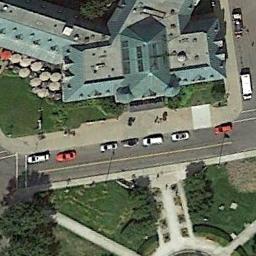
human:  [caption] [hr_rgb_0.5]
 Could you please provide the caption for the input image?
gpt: A church with a cyan roof, Surrounded by trees and a road, Many cars on the road .

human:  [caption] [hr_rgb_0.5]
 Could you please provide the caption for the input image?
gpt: The church with some blue sloping roofs is built on the corner .

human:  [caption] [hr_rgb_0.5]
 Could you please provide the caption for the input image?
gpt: The blue church and the grass are on the both side of the road .

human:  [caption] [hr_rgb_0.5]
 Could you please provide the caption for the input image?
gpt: This is a church, Which is shaped like a cross .

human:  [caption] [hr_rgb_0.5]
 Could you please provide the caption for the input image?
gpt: A church with a light-blue roof on a roadside .